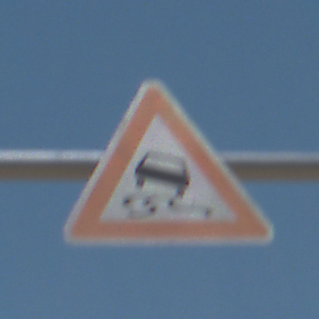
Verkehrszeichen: SchleuderOderRutschgefahr
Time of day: Midday
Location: Outdoor (Nature)
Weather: Clear
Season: NotSpecified
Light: Natural